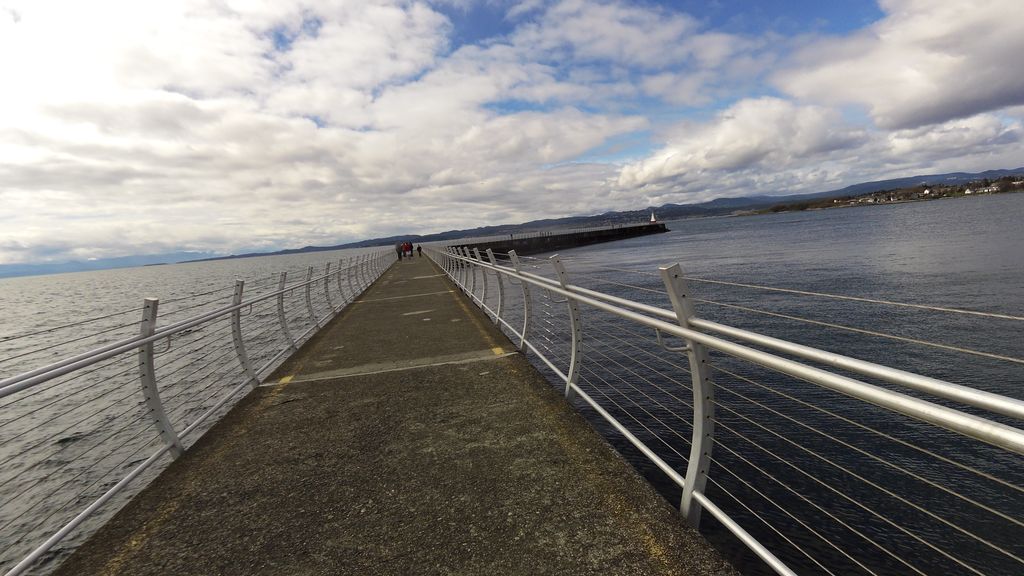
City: victoria